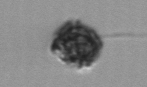
Label: Kryptoperidinium_triquetrum